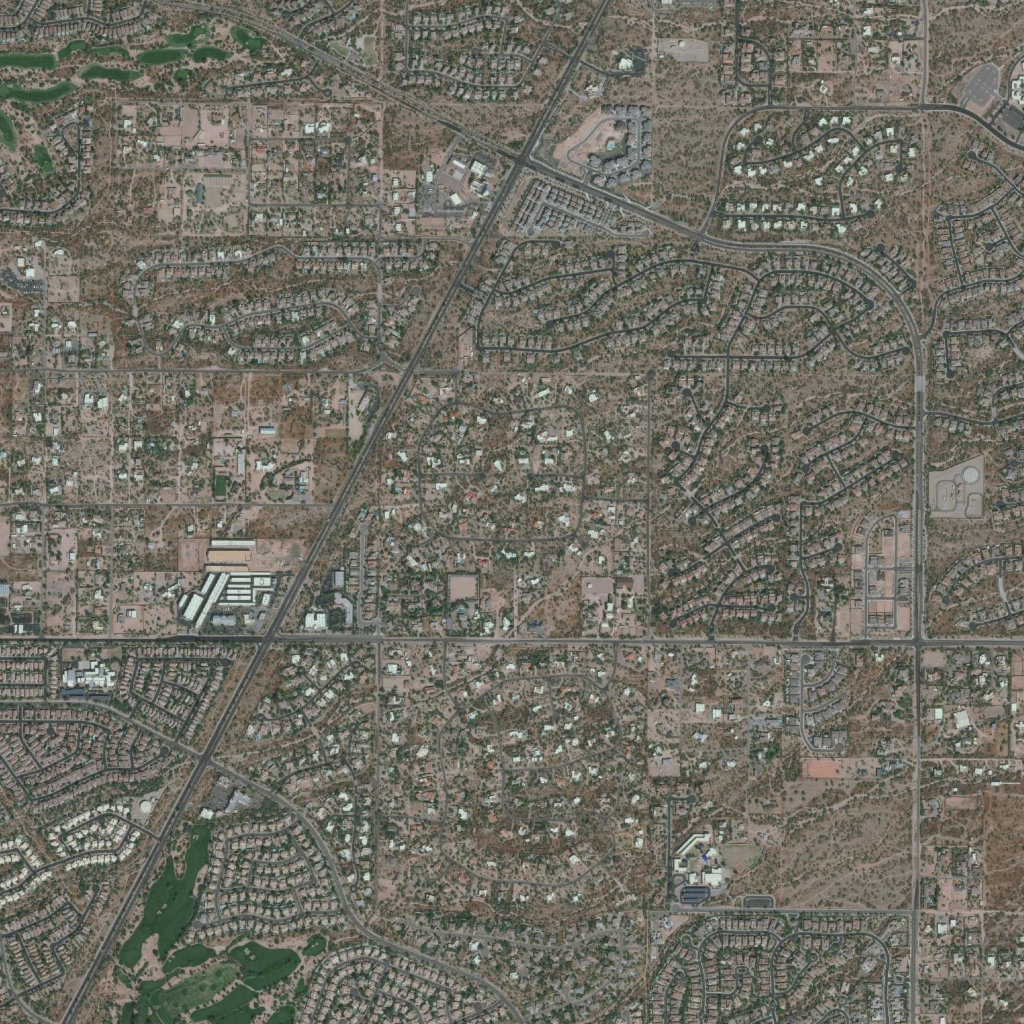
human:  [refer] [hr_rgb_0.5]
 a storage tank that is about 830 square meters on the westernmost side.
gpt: <box>[[13, 78, 14, 79, 0]]</box>

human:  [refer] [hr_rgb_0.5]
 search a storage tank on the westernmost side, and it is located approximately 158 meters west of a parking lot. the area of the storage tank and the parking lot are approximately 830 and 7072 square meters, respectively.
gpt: <box>[[13, 78, 14, 79, 0]]</box>